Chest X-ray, PA view. Patient: 35 years old, sex M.
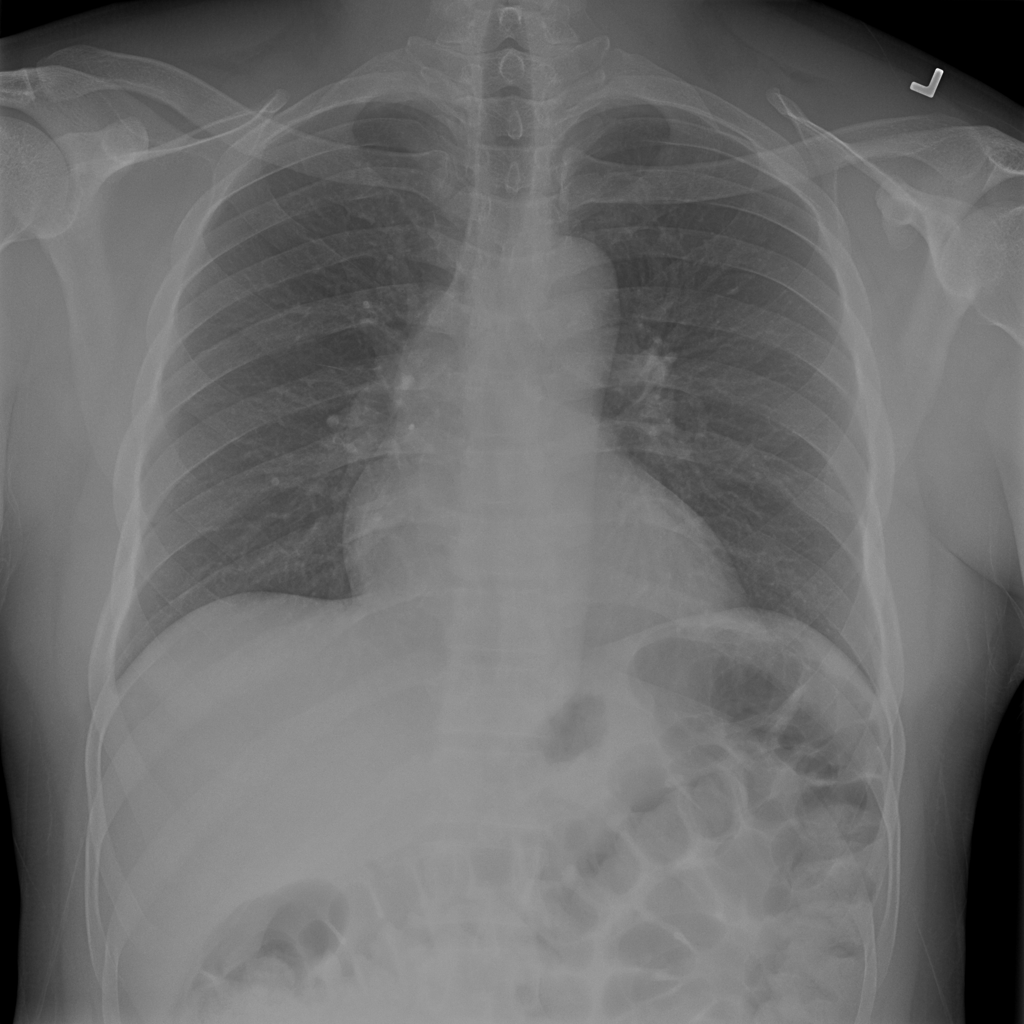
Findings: No Finding